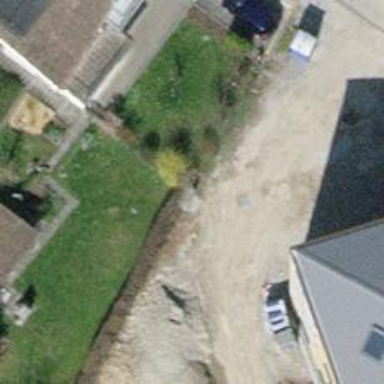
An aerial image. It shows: Hedge barrier.